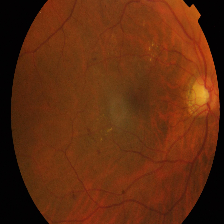
Diabetic retinopathy grade: Proliferative DR